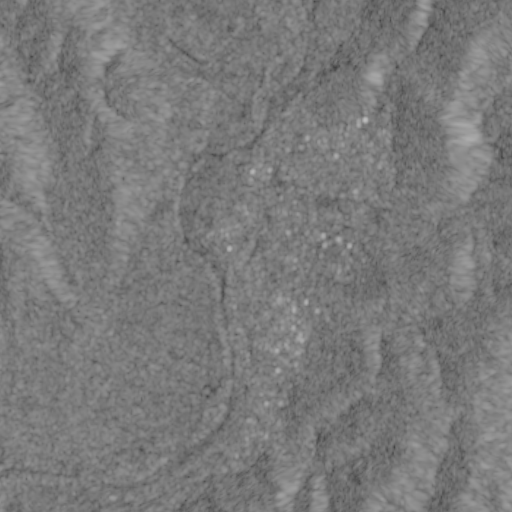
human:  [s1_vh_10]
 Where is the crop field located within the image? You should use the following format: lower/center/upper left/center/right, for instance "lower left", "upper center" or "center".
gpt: The crop field is located in the upper center of the image.
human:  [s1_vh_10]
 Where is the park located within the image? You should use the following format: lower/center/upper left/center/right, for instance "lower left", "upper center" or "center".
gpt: The park is located in the upper center of the image.
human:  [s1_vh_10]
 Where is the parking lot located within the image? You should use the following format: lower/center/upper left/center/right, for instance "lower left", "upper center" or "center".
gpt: The parking lot is located in the upper right of the image.
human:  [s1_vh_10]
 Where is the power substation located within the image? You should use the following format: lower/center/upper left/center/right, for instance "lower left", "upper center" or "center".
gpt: The power substation is located in the lower left of the image.
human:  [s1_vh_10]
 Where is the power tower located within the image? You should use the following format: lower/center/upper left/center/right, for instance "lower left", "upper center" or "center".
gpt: The power tower is located in the lower left of the image.
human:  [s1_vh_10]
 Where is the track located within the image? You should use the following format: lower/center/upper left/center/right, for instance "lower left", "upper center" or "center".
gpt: There is no track in the image.

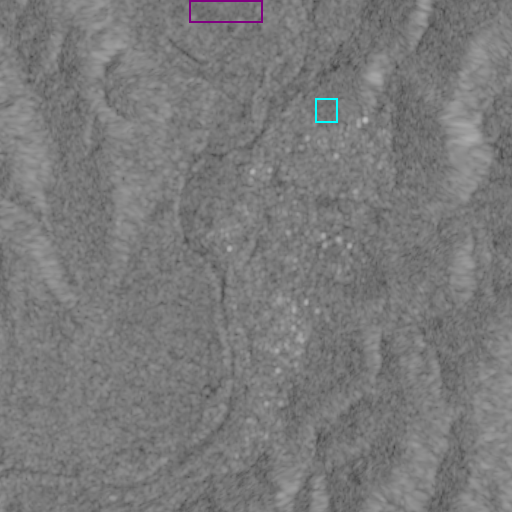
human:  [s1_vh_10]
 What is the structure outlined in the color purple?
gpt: The structure outlined in purple is a crop field.
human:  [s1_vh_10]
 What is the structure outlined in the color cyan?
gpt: The structure outlined in cyan is a park.
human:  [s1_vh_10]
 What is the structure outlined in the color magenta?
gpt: There is no magenta outline.